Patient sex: M
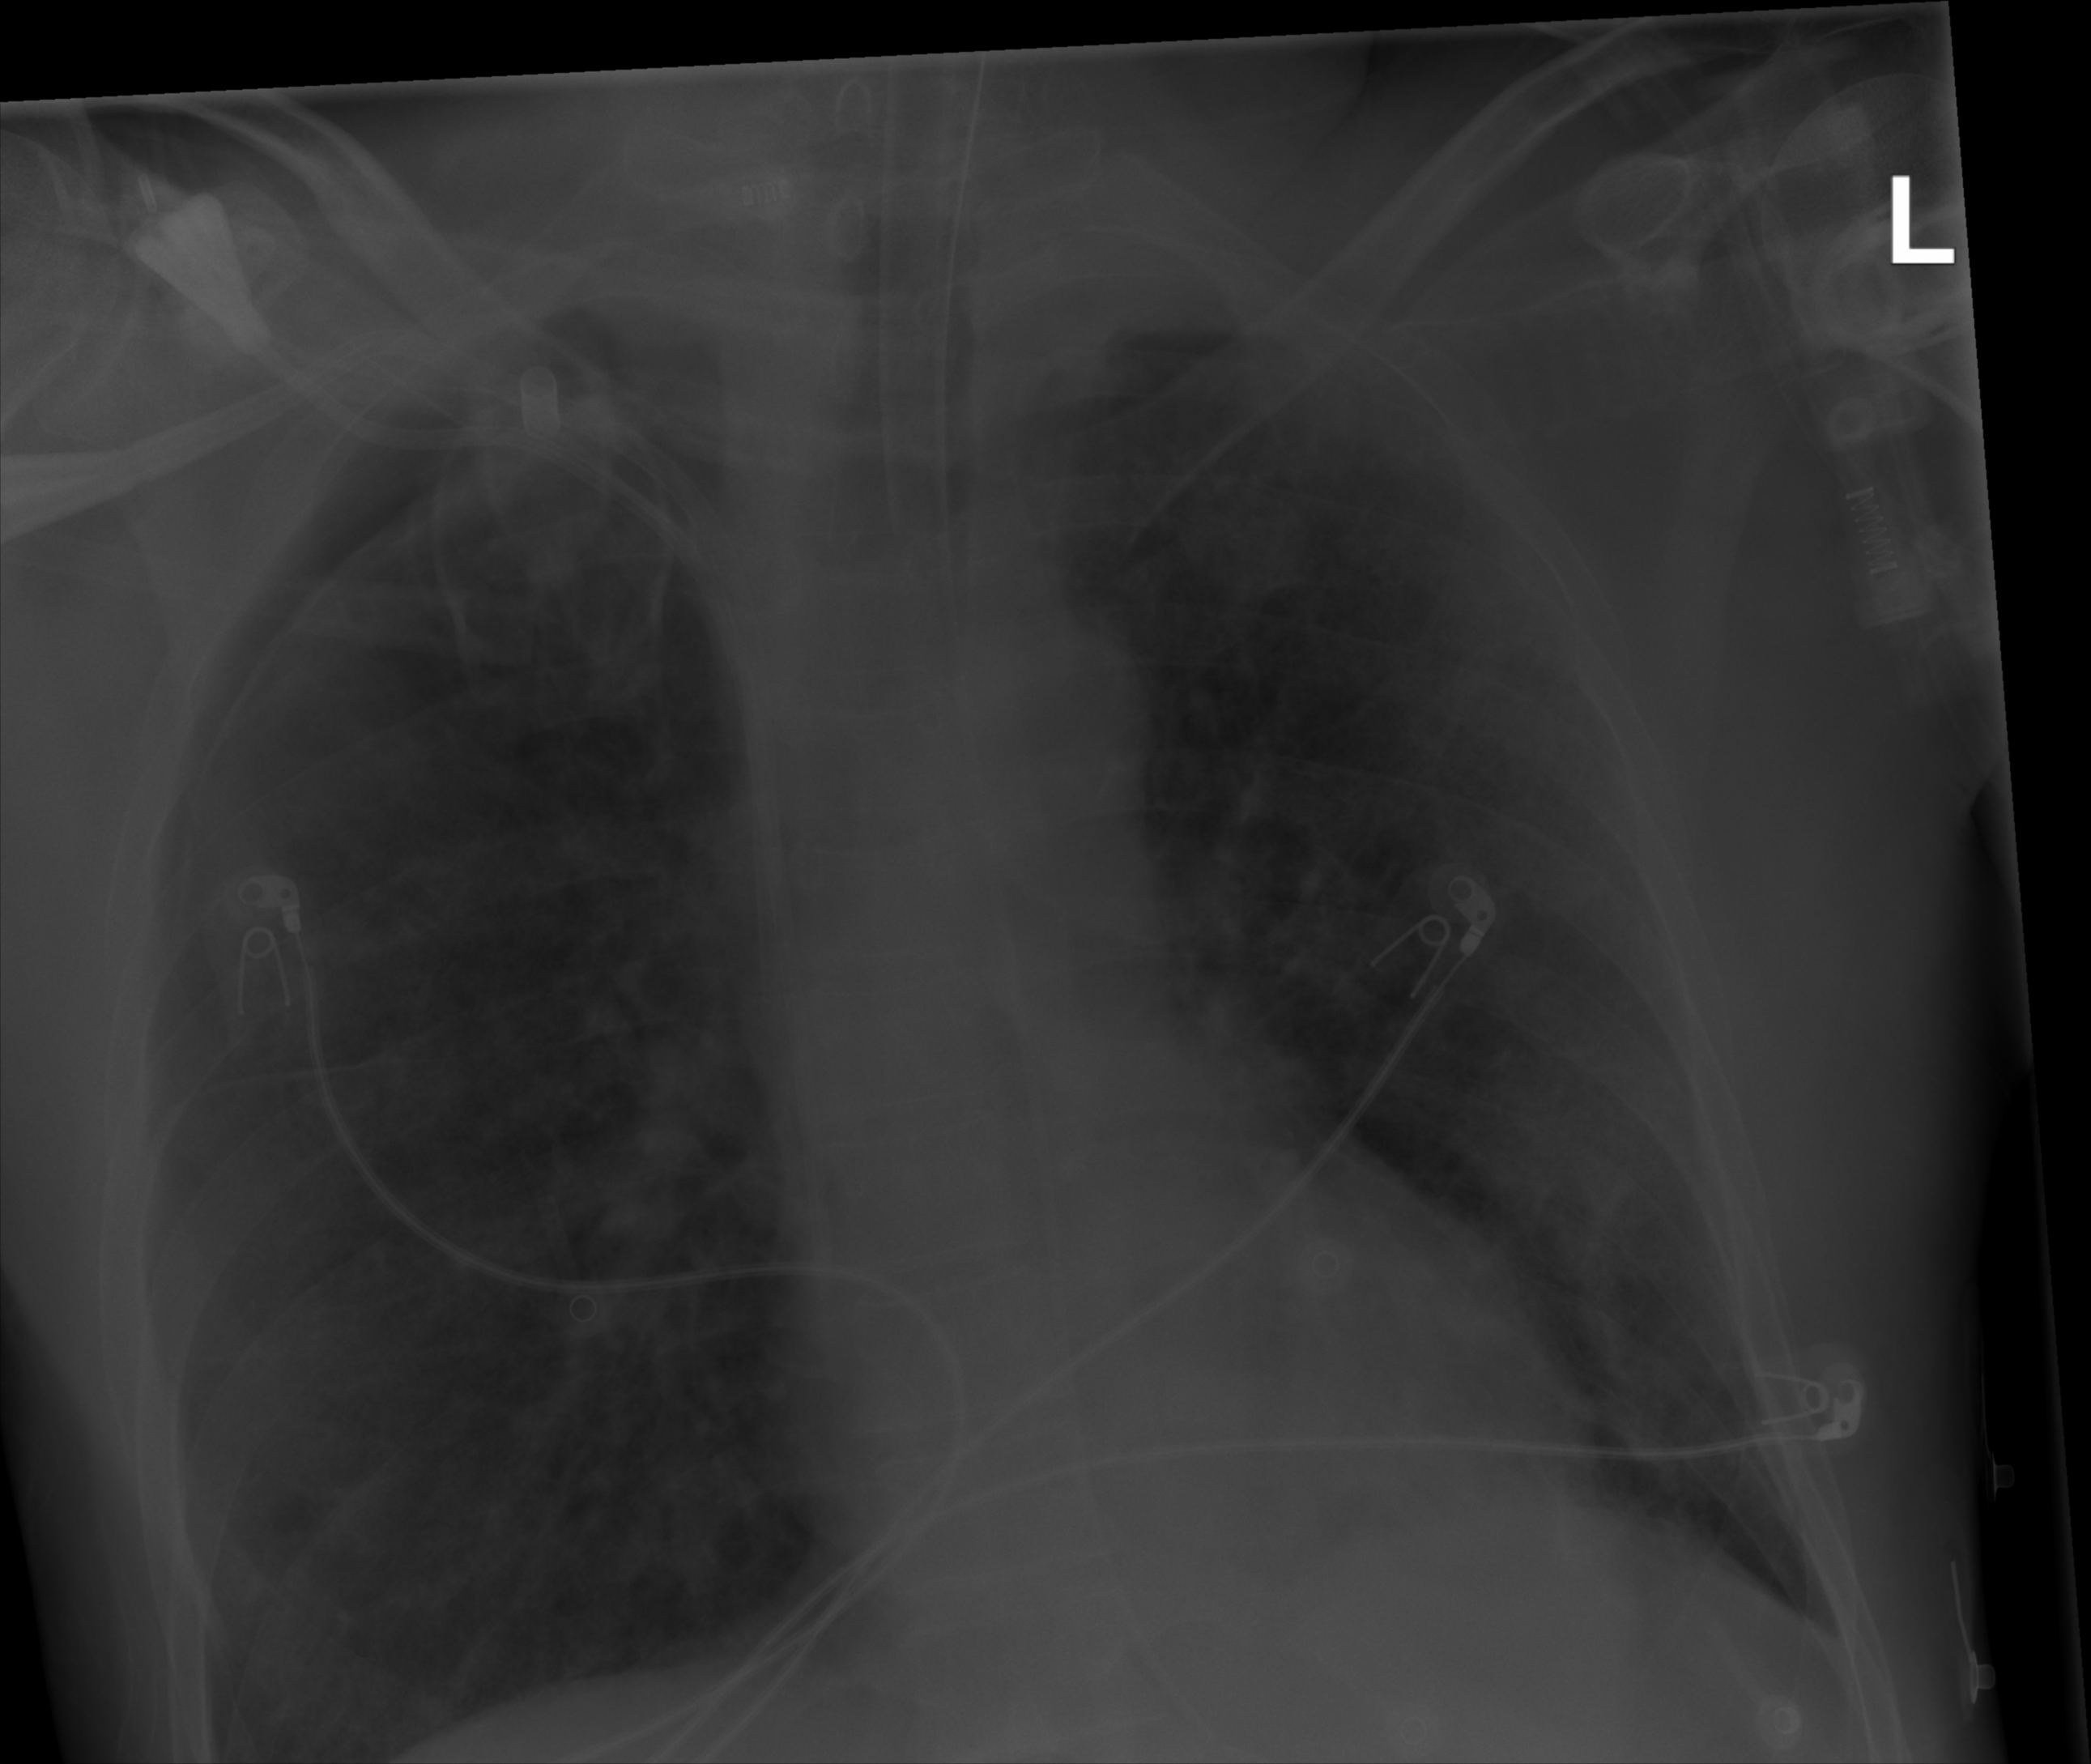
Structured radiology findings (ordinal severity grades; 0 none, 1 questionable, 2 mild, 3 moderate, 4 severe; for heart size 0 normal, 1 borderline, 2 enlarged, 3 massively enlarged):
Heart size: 0
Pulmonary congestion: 0
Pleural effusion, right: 0
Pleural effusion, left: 0
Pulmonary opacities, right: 3
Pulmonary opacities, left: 3
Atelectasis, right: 1
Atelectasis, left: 1